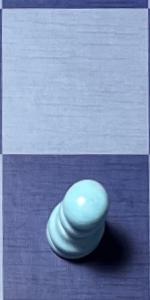
Label: Pawn_White